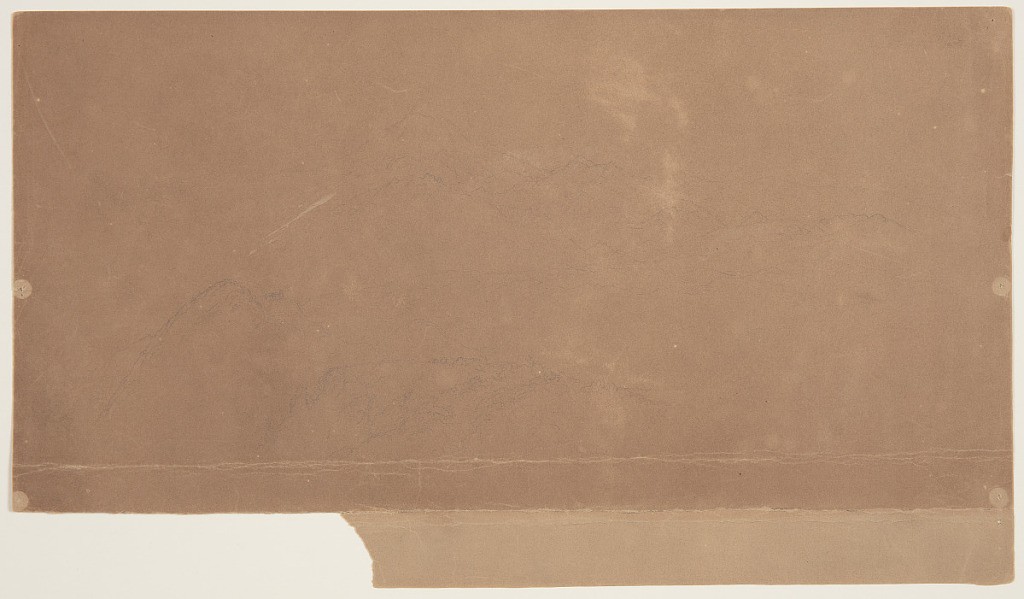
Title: Mountainous Landscape, Colombia or Ecuador
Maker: Frederic Edwin Church, American, 1826–1900
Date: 1853 or 1857
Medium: Graphite on brown wove paper
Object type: Drawing
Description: Landscape sketch showing a view of a mountainous landscape in Colombia or Ecuador, with a conical volcano--possibly Cotopaxi--as the central focus. Foreground is made up of rocky prominences and wooded hillsides broken by steep gorges. A large building is perched atop the hill at left. The middle distance is comprised of low, flat depression in the topography. In distance, sharp mountains lead up to what is likely a volcano, which looms over the landscape.